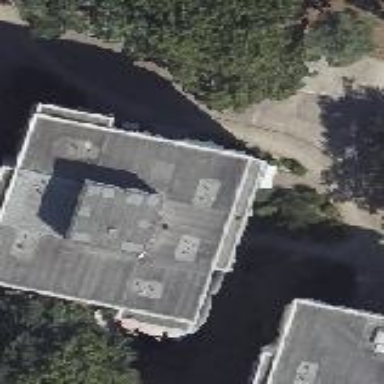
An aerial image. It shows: Apartment building with flat roof.